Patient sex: F
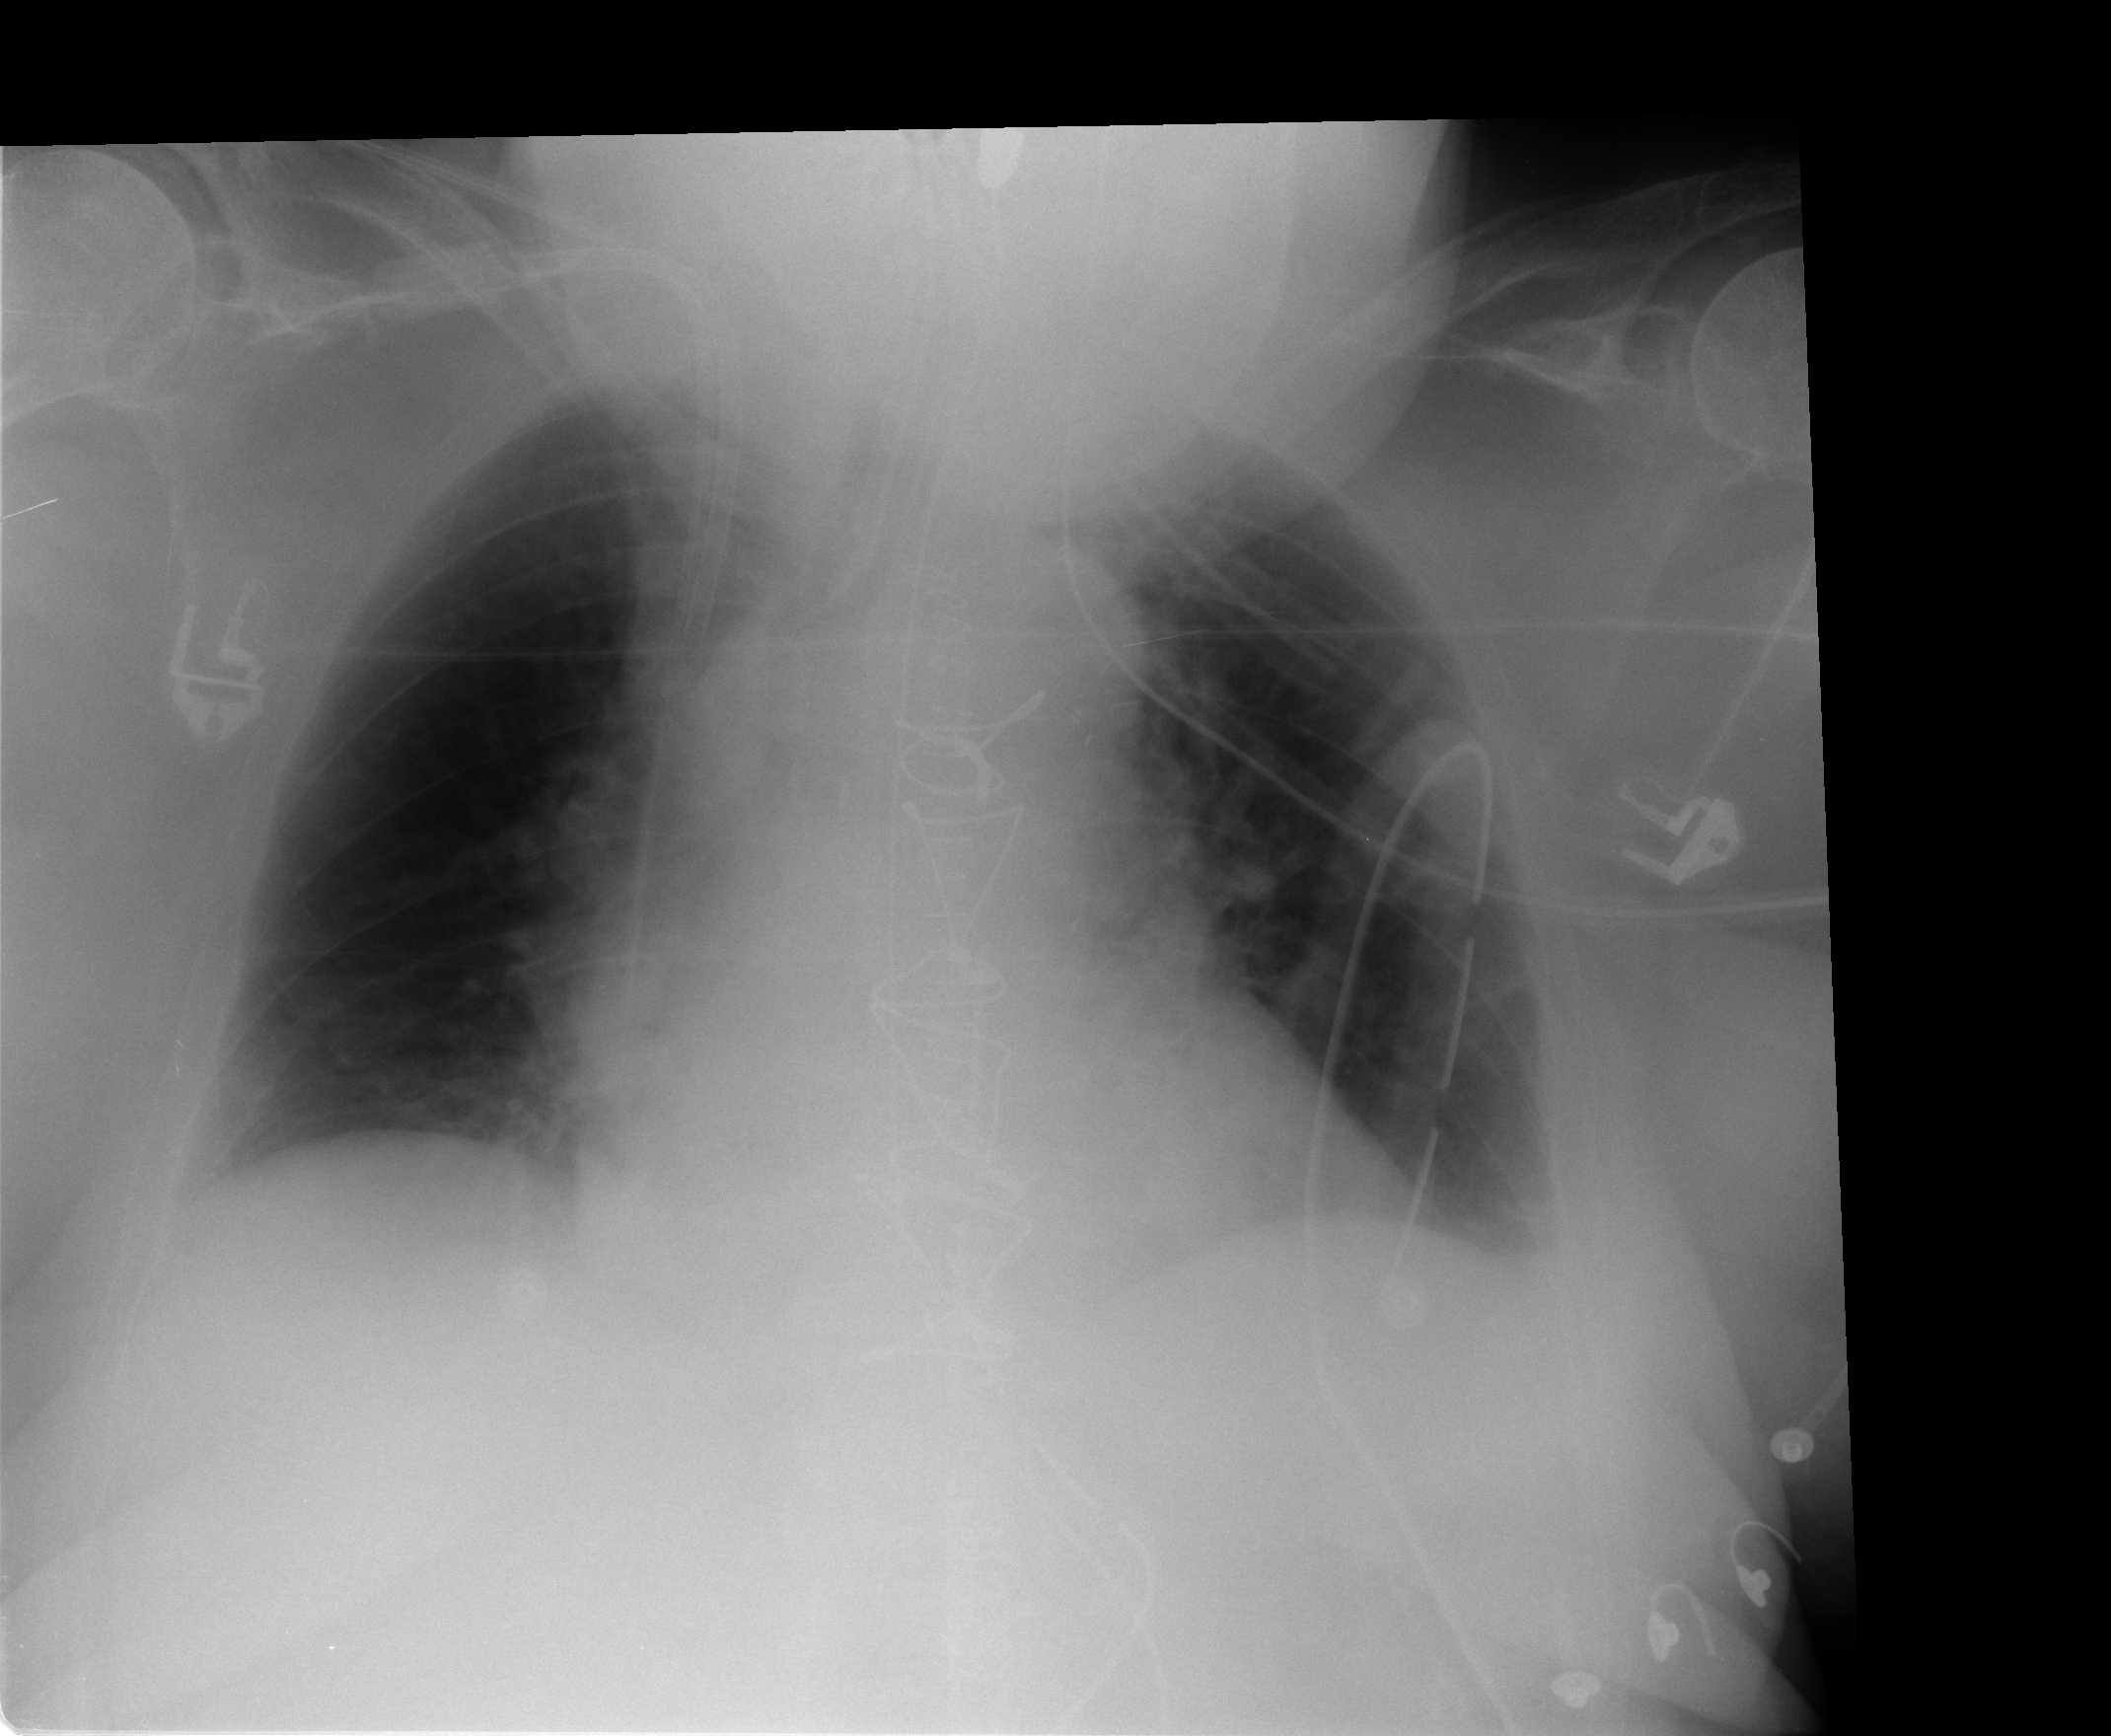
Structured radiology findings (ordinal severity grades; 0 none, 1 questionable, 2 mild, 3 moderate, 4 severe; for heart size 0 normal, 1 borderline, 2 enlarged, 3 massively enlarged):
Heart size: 2
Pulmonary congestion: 2
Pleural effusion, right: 0
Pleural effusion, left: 1
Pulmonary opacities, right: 0
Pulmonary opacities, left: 0
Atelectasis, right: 2
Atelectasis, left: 2